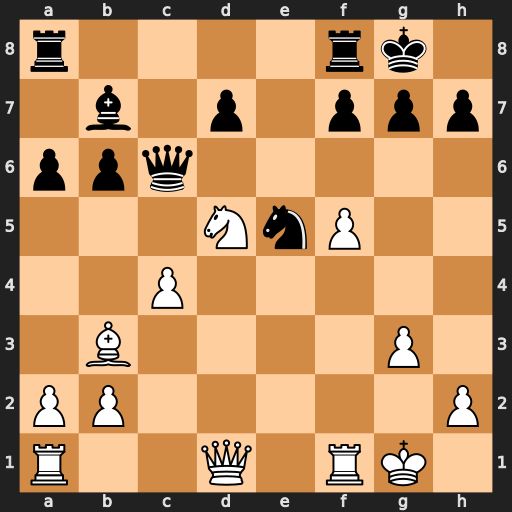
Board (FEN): r4rk1/1b1p1ppp/ppq5/3NnP2/2P5/1B4P1/PP5P/R2Q1RK1
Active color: w
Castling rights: -
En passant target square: -
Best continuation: Ne7+ Kh8 Nxc6